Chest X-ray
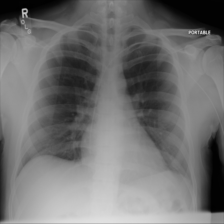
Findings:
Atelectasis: negative
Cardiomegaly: negative
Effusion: negative
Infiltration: negative
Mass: negative
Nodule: negative
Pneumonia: negative
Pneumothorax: negative
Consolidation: negative
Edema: negative
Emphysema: negative
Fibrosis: negative
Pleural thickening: negative
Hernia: negative